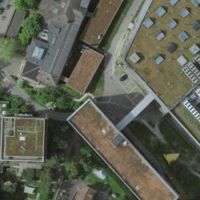
EUNIS habitat code: 54
Species observed at this site:
Lotus corniculatus
Euphorbia cyparissias